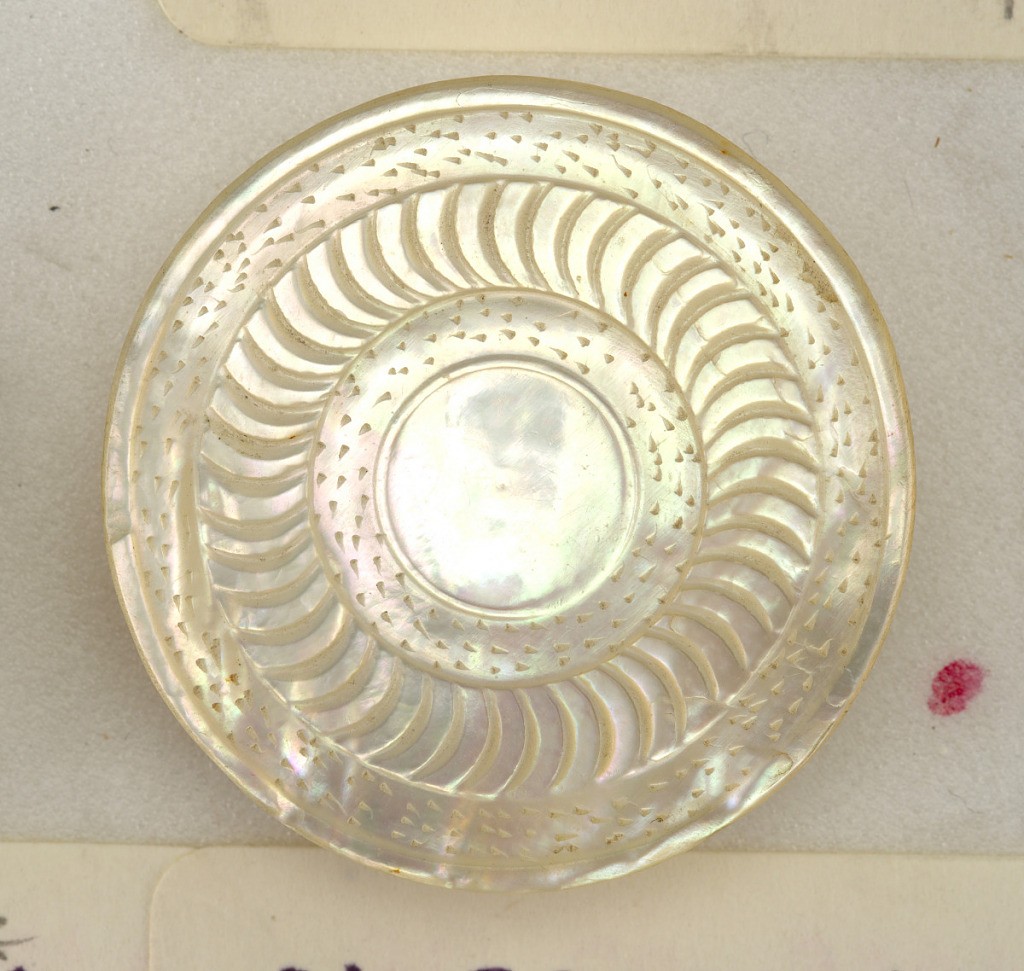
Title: Button
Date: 19th century
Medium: pearl shell and copper
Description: flat, circular buttons with plain center surrounded by a band of carving, on either side of which are plain areas with flecking - copper shank.

On card 29